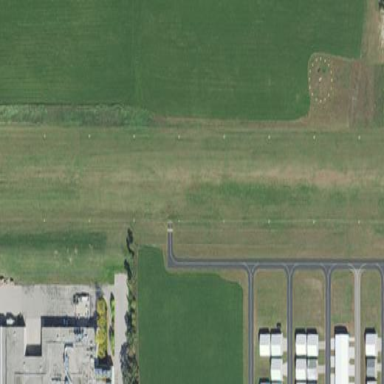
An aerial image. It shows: Runway area at the airport covered in grass.